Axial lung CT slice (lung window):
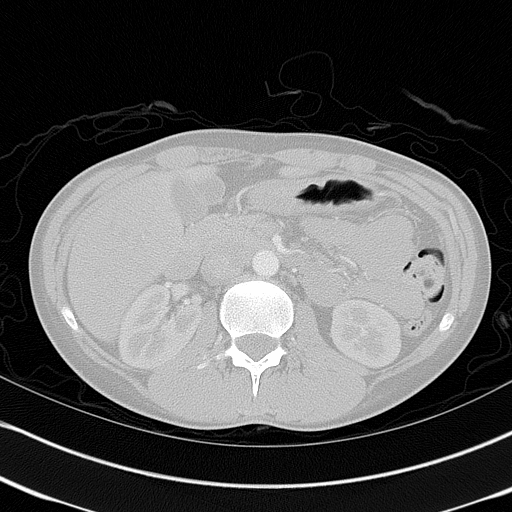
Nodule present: no